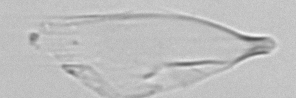
Label: Favella